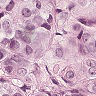
Metastatic tissue present: yes